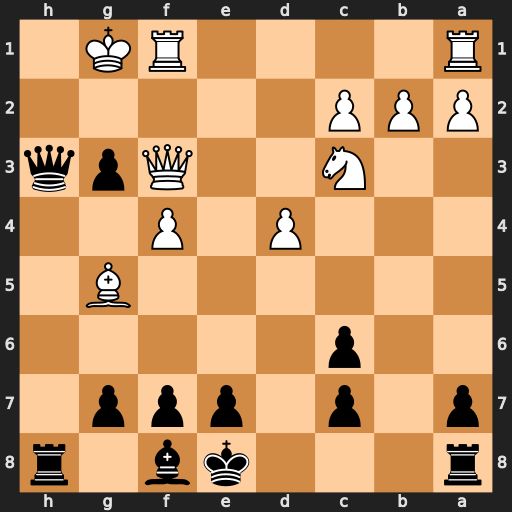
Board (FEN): r3kb1r/p1p1ppp1/2p5/6B1/3P1P2/2N2Qpq/PPP5/R4RK1
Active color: b
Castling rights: kq
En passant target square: -
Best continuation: Qh2#